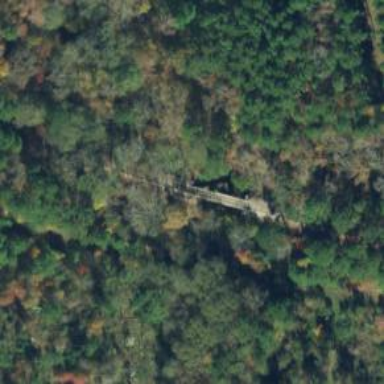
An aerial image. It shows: Preserved railway bridge.